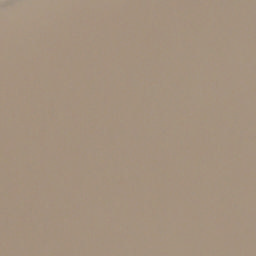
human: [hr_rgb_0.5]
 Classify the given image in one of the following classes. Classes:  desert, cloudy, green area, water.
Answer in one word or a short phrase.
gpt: cloudy